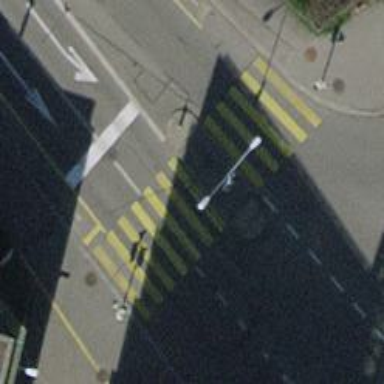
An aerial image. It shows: Road with traffic signals and zebra crossing with zebra markings.